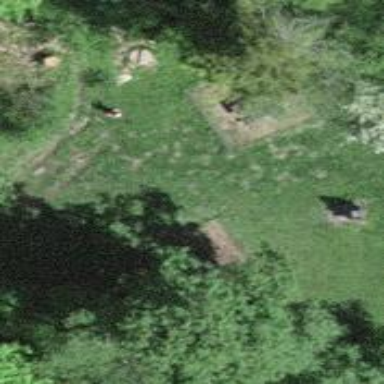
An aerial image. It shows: Picnic table located in leisure land area.